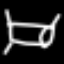
Label: bed